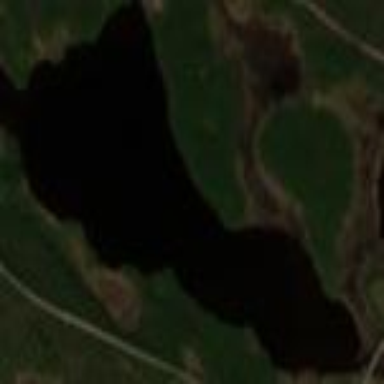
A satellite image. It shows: Lake with natural water.